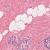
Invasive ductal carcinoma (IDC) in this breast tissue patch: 0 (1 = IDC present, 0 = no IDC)